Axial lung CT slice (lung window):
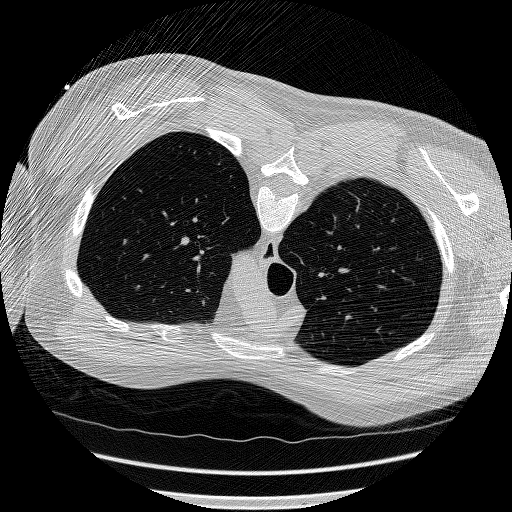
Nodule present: no